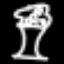
Label: palm tree